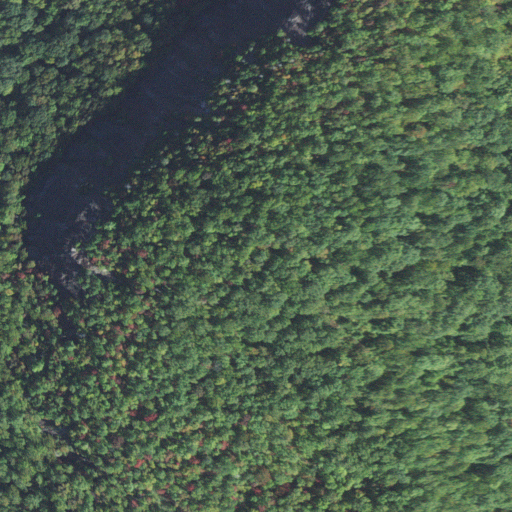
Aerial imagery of mountain in North Carolina named John Rock containing deciduous forest, mixed forest, and grassland